Question: I need an editable drop down menu with rich faces. Here is my code.
'''
<rich:select enableManualInput="true" defaultLabel="start typing for select">
<f:selectItem itemLabel="label1" itemValue="iv1"/>
<f:selectItem itemLabel="label2" itemValue="iv2"/>
</rich:select>
'''
The above code does not display an editable drop down menu. It only displays an input text box with items listed below it. When I start typing in the text box, the list disappears.
Screenshot:

What is causing this problem? I tried this with richfaces 4.3.2 and 4.3.4. Both gave me same problem.
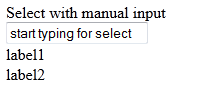
Answer: Turns out I had incorrect settings in web.xml. The following configuration works:
'''
<context-param>
<param-name>org.richfaces.enableControlSkinning</param-name>
<param-value>true</param-value>
</context-param>
<context-param>
<param-name>org.richfaces.skin</param-name>
<param-value>classic</param-value>
</context-param>
'''